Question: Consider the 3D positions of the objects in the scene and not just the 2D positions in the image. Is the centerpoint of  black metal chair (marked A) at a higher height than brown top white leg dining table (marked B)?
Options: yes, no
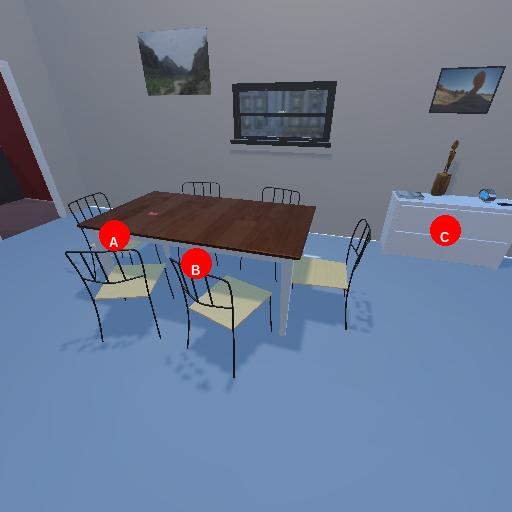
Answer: yes